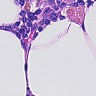
Metastatic tissue present: no